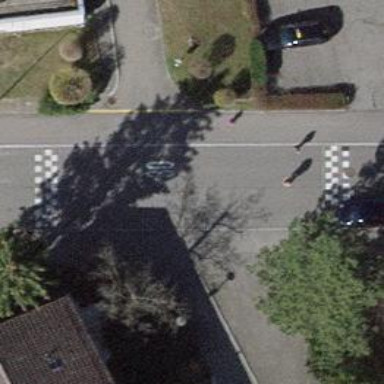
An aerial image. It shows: Traffic calming table.